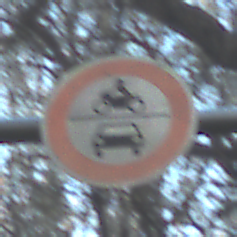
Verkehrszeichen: VerbotKraftfahrzeuge
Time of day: SunriseSunset
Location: Outdoor (Nature)
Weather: Clear
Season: Winter
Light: Natural